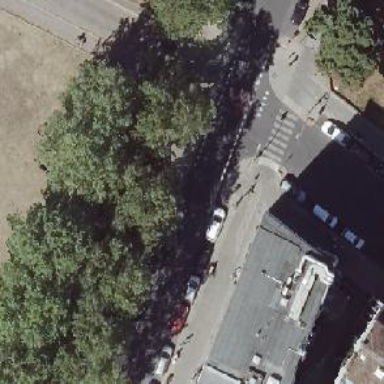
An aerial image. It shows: Unmarked crossing with kerb extensions on both sides of the road.